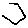
Label: hexagon